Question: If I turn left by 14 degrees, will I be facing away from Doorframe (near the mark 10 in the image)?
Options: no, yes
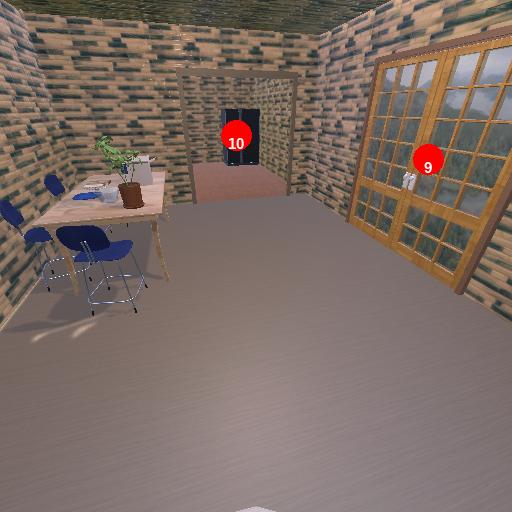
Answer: no